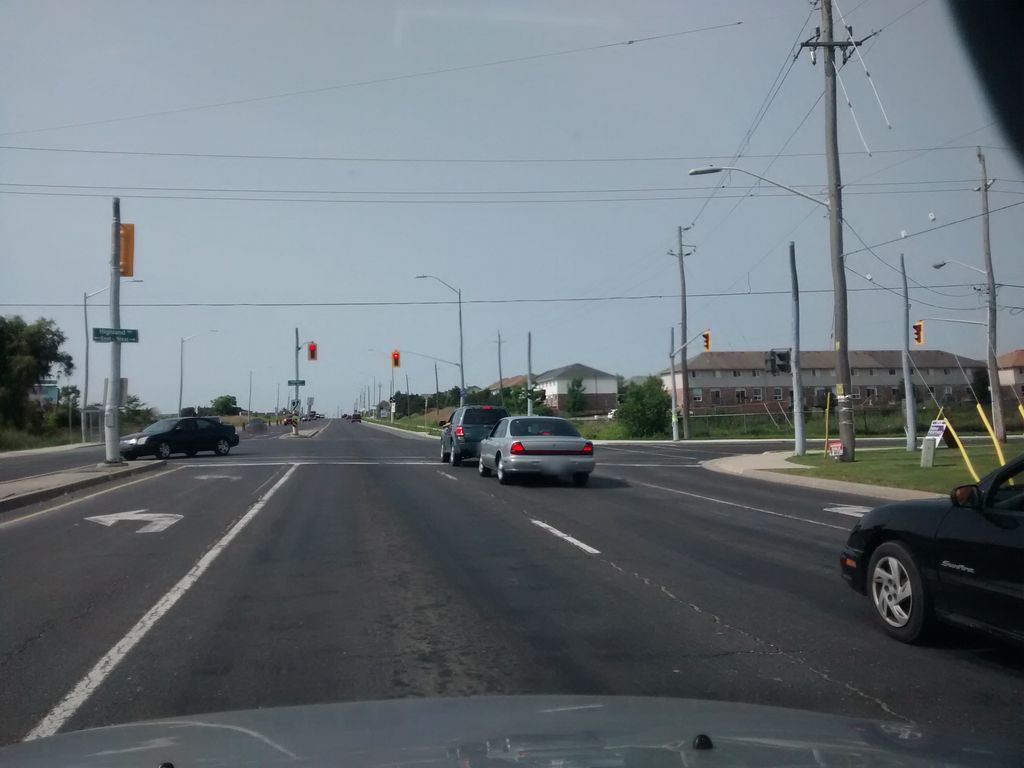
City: hamilton